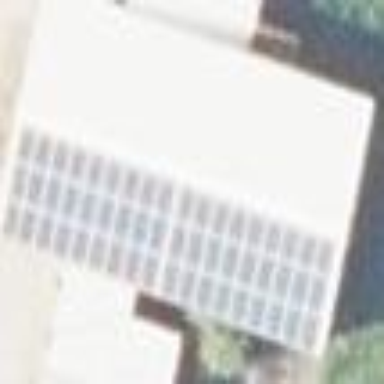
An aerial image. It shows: Building equipped with small solar photovoltaic panel for generating electricity.